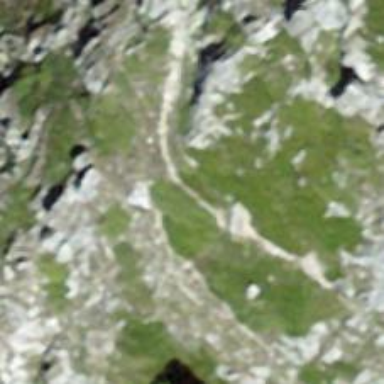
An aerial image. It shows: Path.